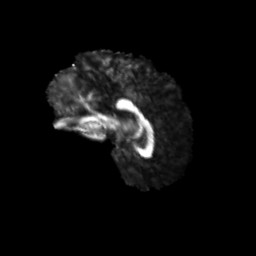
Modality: FA
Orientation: sagittal
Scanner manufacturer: siemens
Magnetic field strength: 3 T
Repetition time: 9.2 s
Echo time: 0.084 s